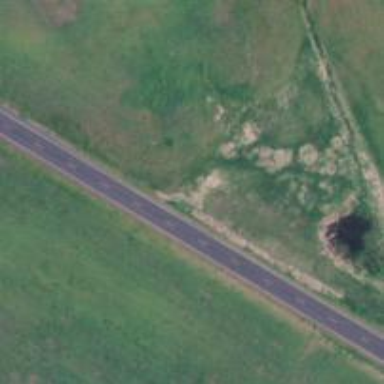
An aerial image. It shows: Secondary road.